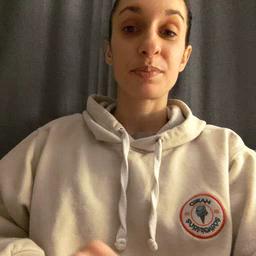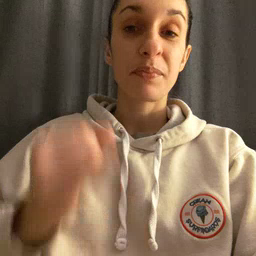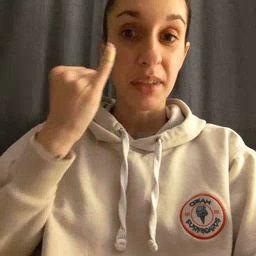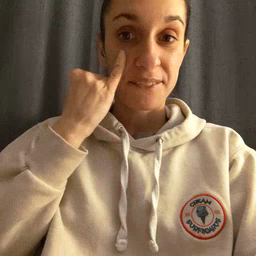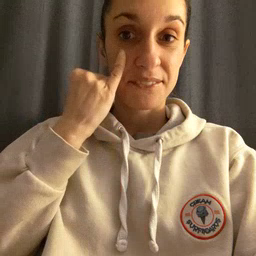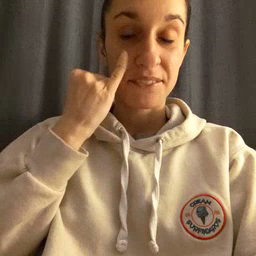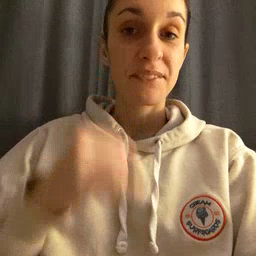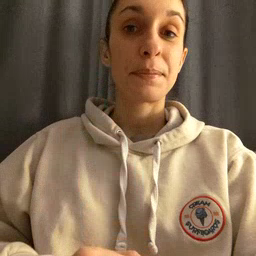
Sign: if